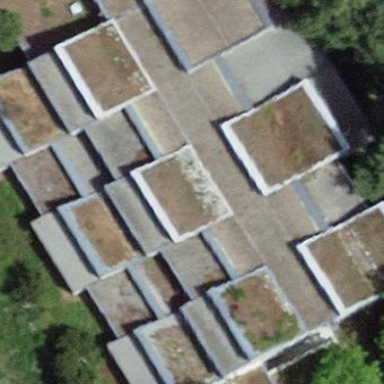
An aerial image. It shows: School building.